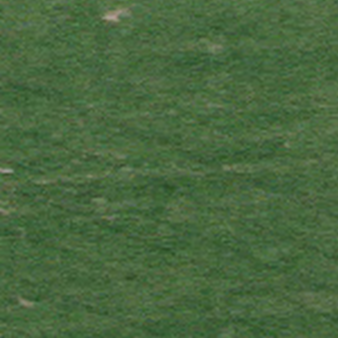
Label: other